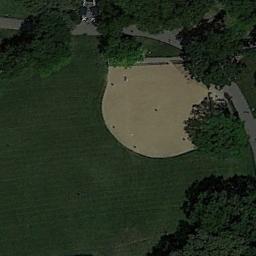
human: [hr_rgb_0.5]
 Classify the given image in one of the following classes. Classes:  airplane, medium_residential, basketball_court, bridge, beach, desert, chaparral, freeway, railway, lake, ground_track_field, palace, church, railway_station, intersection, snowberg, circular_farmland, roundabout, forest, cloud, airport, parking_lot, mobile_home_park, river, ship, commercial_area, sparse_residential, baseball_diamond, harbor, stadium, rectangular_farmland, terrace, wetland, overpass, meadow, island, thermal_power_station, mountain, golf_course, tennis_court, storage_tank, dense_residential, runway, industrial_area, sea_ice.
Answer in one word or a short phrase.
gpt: baseball_diamond